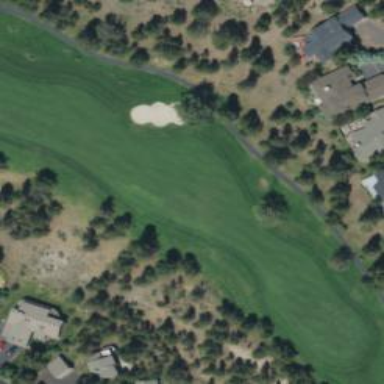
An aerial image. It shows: Golf hole.